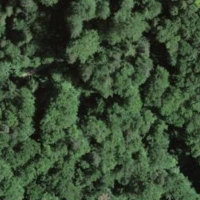
EUNIS habitat code: 41
Species observed at this site:
Cephalanthera longifolia